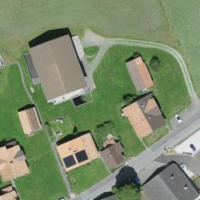
EUNIS habitat code: 55
Species observed at this site:
Milvus milvus